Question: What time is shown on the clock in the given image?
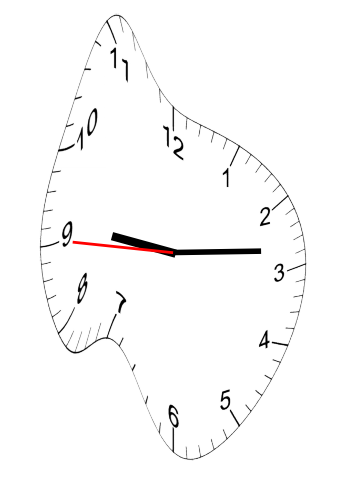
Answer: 09:13:45